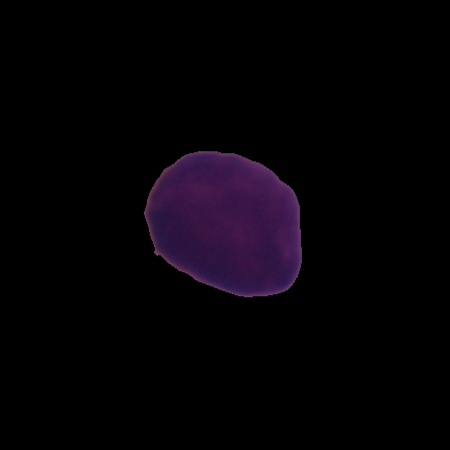
Label: healthy